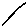
Label: line